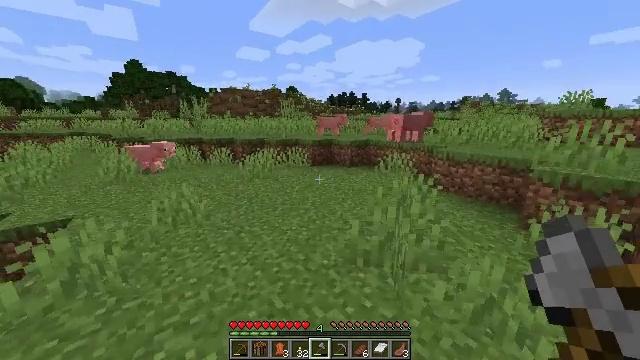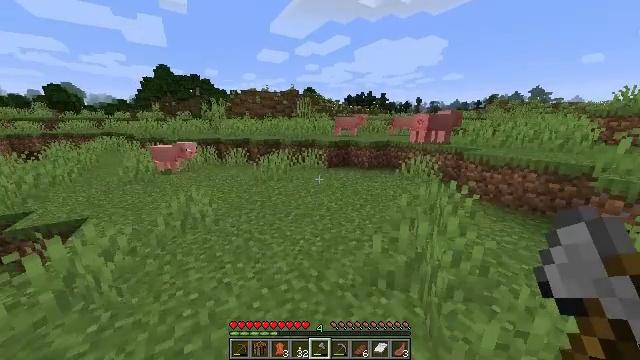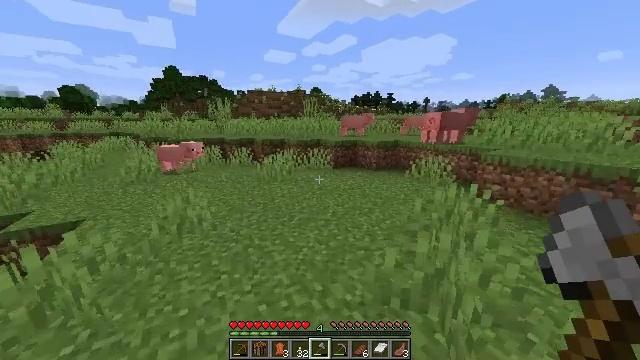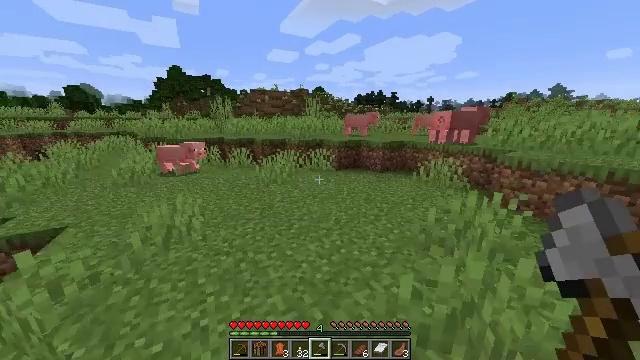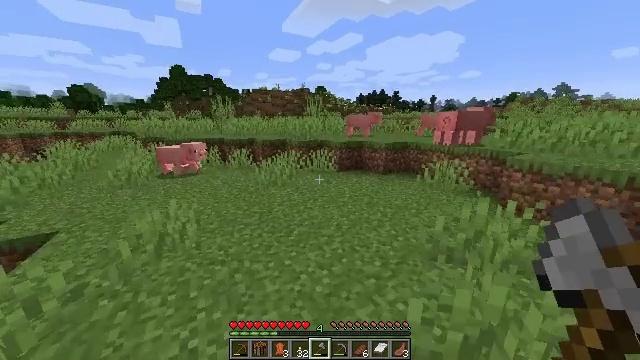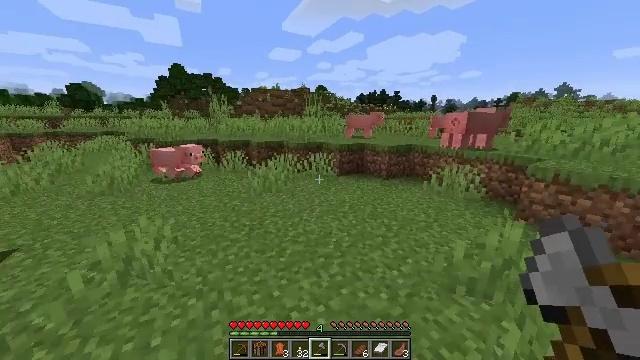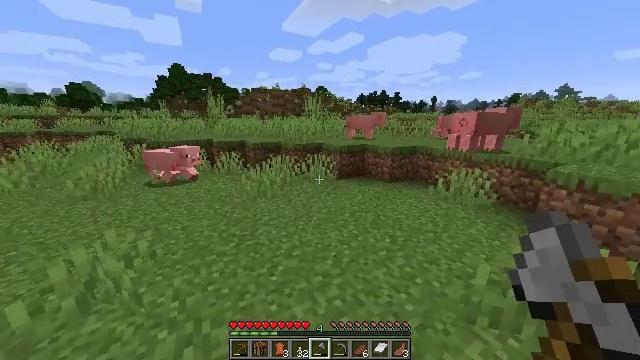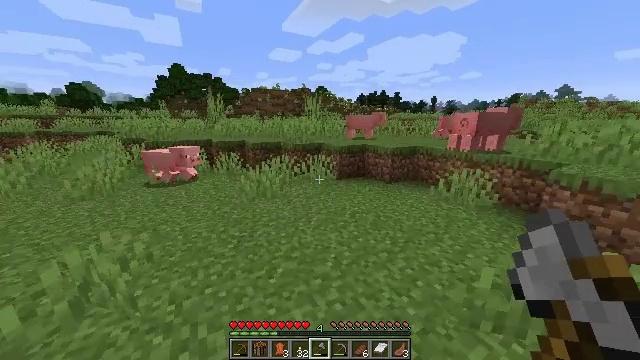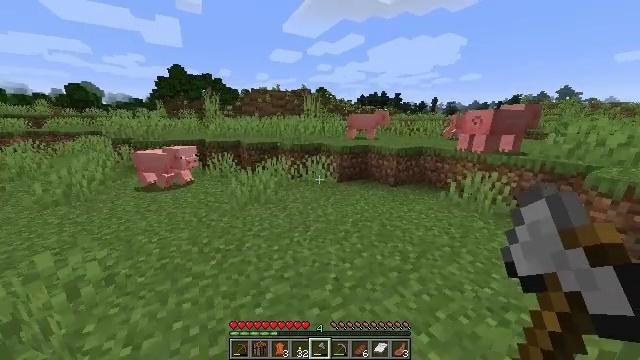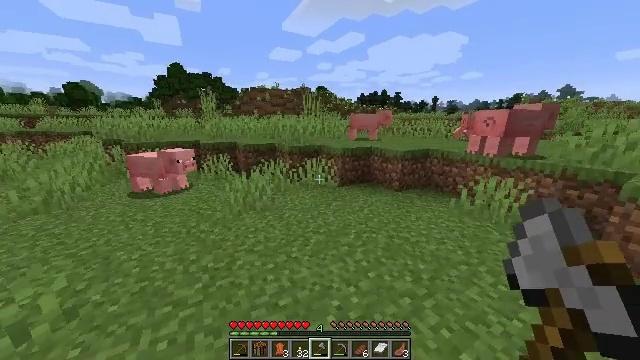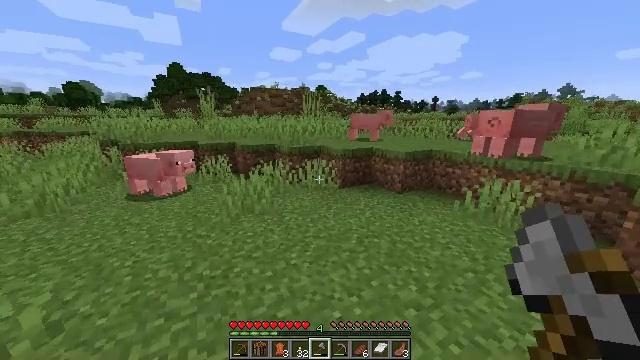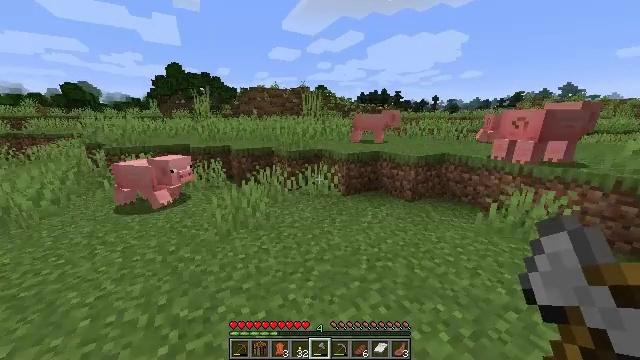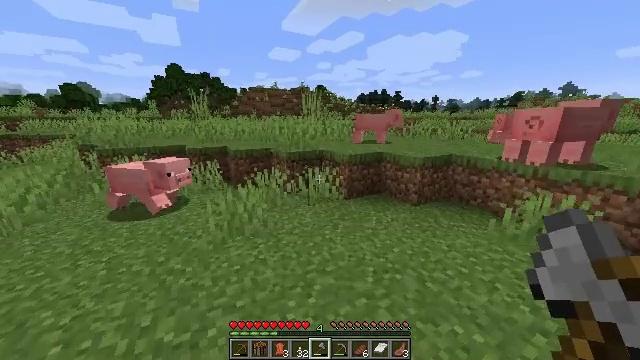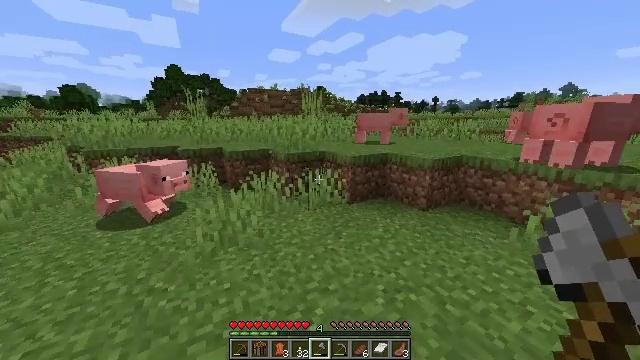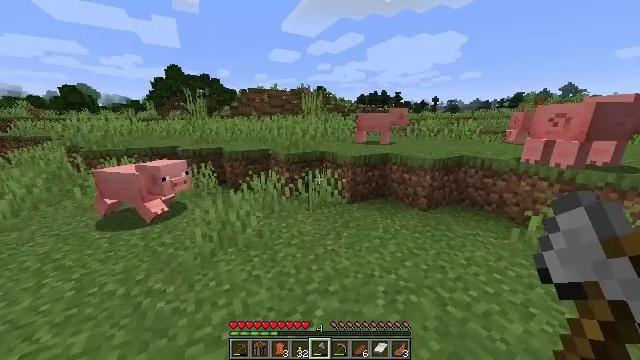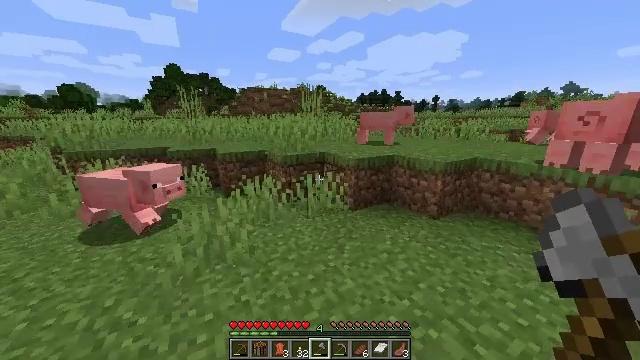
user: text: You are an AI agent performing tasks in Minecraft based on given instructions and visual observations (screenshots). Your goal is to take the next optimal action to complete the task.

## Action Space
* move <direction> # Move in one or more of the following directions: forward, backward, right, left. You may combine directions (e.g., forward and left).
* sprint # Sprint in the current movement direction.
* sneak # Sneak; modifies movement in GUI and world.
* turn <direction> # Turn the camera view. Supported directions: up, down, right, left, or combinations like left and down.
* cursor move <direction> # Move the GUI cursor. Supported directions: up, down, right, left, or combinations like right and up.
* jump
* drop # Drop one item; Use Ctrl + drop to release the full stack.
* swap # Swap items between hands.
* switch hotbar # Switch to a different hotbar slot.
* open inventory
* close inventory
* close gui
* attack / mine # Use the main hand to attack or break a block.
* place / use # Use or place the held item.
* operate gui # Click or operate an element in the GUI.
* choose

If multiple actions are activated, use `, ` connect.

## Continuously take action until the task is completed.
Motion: motion action
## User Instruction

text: Mine dirt from the ground.
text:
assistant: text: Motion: move forward, sprint, turn left
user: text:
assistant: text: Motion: move forward, sprint, turn left
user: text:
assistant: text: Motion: move forward, sprint
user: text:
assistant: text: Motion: move forward, sprint
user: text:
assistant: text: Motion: move forward, sprint
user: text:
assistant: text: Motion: move forward, sprint
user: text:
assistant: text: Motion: move forward, sprint
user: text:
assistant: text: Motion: move forward, sprint
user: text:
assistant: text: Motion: move forward, sprint
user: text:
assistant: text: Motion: move forward, sprint
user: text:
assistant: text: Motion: move forward, sprint
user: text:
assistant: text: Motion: move forward, sprint
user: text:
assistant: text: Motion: move forward, sprint
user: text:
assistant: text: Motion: move forward, sprint
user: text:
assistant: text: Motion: move forward, sprint
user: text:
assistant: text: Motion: move forward, sprint
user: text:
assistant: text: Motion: move forward, sprint
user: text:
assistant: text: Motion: move forward, sprint
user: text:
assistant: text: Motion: move forward, sprint
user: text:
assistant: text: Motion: move forward, sprint
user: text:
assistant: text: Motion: move forward, sprint
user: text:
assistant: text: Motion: move forward, sprint
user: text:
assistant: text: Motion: move forward, sprint
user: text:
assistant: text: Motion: move forward, sprint
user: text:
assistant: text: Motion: move forward, sprint
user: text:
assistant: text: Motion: move forward, sprint
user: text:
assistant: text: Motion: move forward, sprint
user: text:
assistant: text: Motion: move forward, sprint, jump
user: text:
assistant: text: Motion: move forward, sprint, jump
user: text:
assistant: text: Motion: move forward, sprint, jump